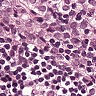
Metastatic tissue present: yes